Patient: sex F, age 51
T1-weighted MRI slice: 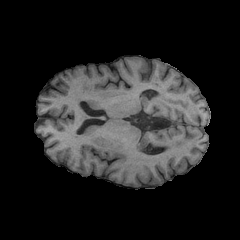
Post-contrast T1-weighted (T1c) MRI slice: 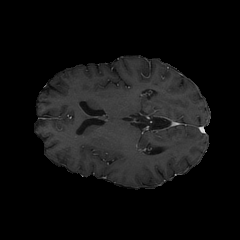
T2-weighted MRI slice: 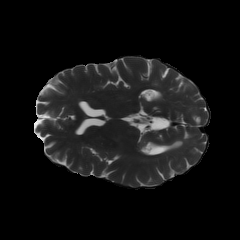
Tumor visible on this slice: yes
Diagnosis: Glioblastoma, IDH-wildtype
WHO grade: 4